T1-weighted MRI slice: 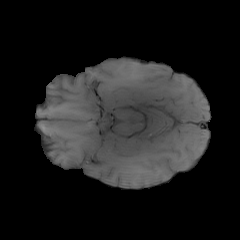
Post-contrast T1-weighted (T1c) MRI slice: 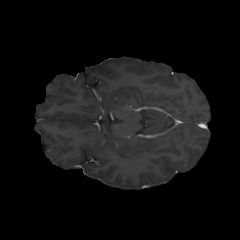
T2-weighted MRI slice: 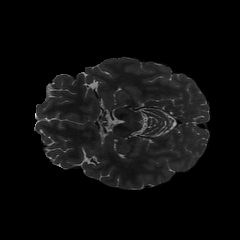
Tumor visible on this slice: no